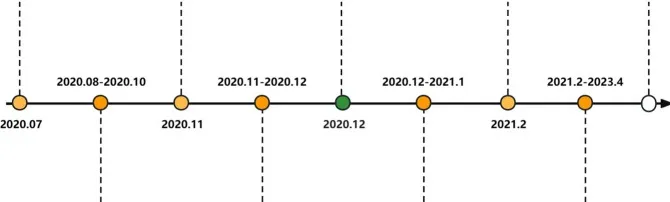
A timeline with relevant data from the episode of care.
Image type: chart (chart)